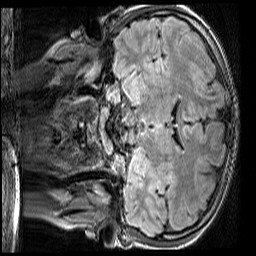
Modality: FLAIR
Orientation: coronal
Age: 11
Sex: male
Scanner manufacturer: siemens
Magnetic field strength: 3 T
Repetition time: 5 s
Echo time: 0.388 s